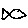
Label: fish